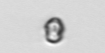
Label: Heterocapsa_rotundata